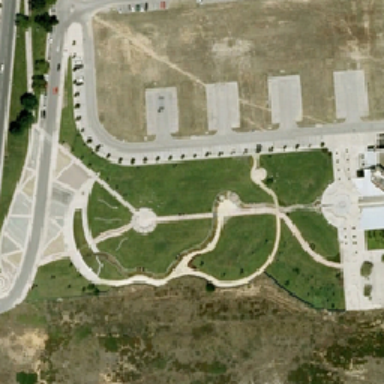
Two roads green grass near the square .